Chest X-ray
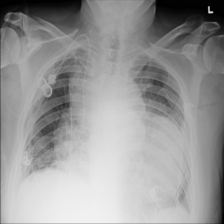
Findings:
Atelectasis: negative
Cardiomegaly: negative
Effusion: negative
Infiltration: negative
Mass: positive
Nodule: negative
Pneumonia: negative
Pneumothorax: negative
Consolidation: negative
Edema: negative
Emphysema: negative
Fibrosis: negative
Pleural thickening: negative
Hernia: negative